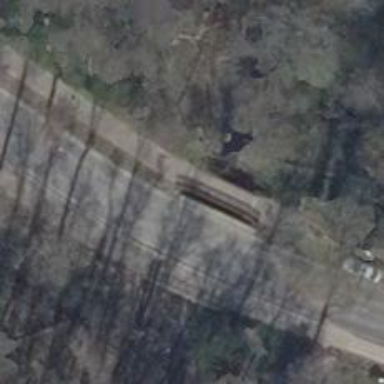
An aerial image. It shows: Path on bridge.